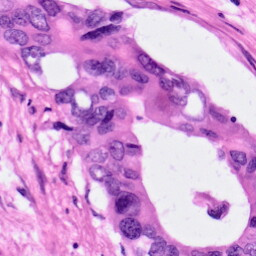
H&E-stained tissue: Pancreatic